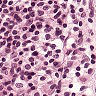
Metastatic tissue present: no